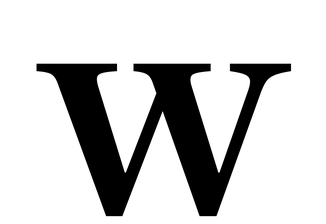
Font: LibreCaslonText_Medium